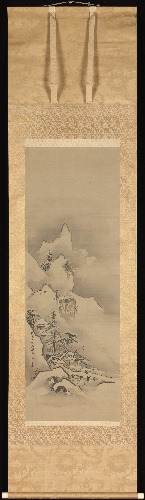
Title: 狩野探幽筆　神農・夏冬山水図|Winter Landscape
Artist: Kano Tan'yū
Artist bio: Japanese, 1602–1674
Date: 1662
Object type: Hanging scroll
Classification: Paintings
Medium: One from a set of three hanging scrolls; ink and color on silk
Culture: Japan
Period: Edo period (1615–1868)
Dimensions: 44 1/2 x 15 1/2 in. (113 x 39.4 cm)
Department: Asian Art
Credit line: Charles Stewart Smith Collection, Gift of Mrs. Charles Stewart Smith, Charles Stewart Smith Jr., and Howard Caswell Smith, in memory of Charles Stewart Smith, 1914
Accession year: 1914
Repository: Metropolitan Museum of Art, New York, NY
Tags: Landscapes|Snow